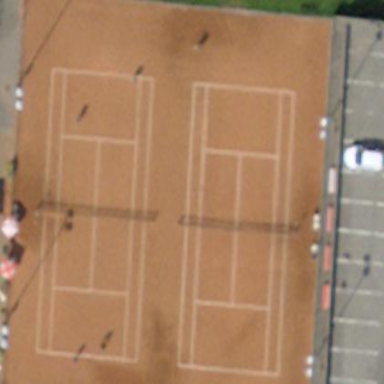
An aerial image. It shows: Tennis court on pitch.